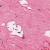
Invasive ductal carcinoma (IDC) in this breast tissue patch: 0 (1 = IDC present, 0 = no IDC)